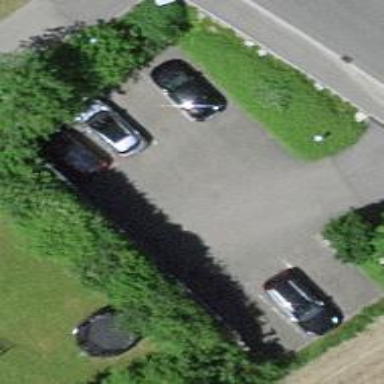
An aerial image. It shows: Parking area with asphalt surface.